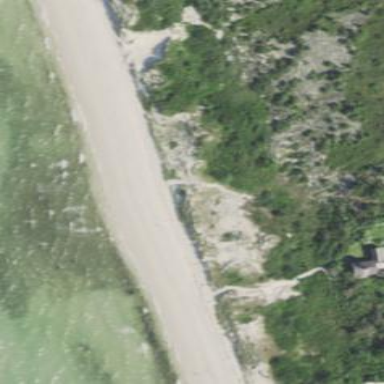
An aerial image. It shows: Sandy beach.